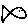
Label: fish